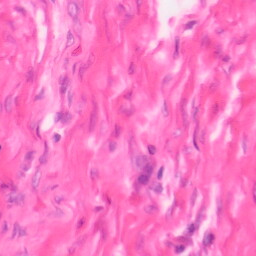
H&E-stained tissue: Colon